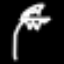
Label: palm tree